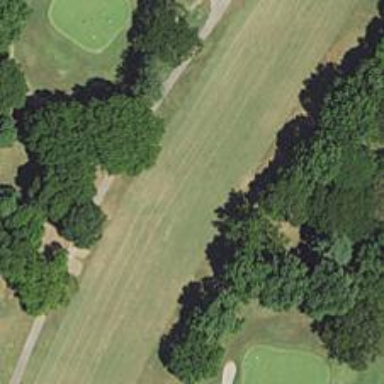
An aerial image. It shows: Golf hole.